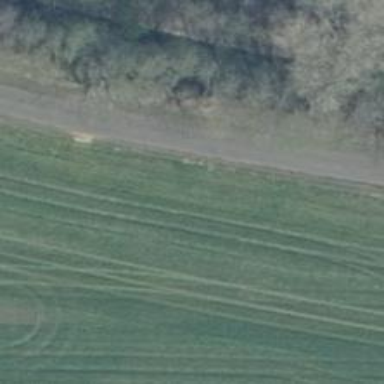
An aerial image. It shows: Track with grade 4 tracktype.